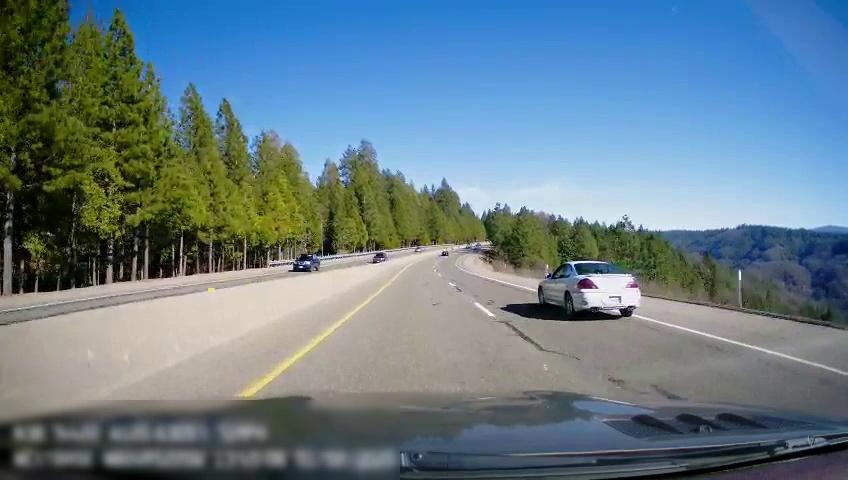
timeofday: Day
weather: Sunny
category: Drivable Space
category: Drivable Space
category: Vehicles | Car
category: Vehicles | SUV
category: Vehicles | SUV
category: Lanes | Current Lane
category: Lanes | Current Lane
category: Lanes | Alternate Lane
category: Lanes | Opposite Lane